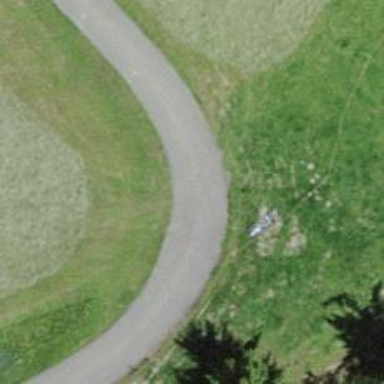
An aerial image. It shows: Well-maintained track road of grade 1.